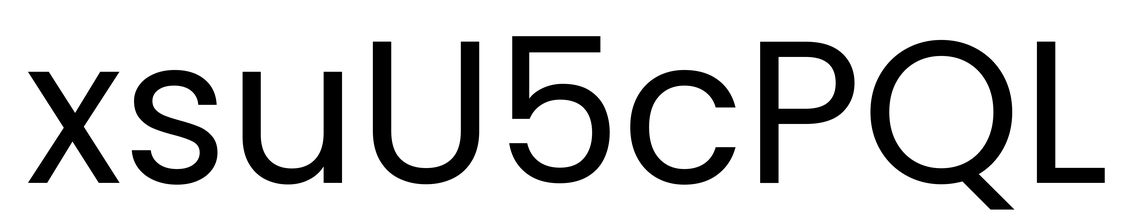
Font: Poppins-Regular